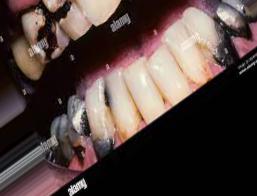
Condition: Caries